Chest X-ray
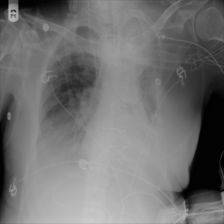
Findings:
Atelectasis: positive
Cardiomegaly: negative
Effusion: positive
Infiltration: positive
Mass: negative
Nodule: negative
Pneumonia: negative
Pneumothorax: negative
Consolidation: negative
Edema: negative
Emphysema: negative
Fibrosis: negative
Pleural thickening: negative
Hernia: negative